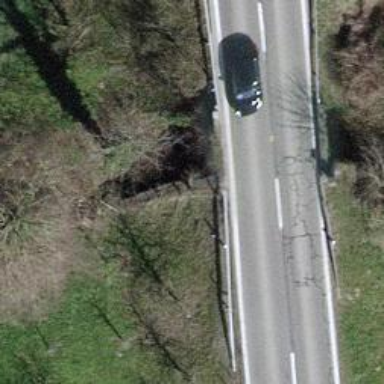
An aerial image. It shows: Culvert tunnel.